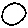
Label: moon